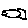
Label: fish